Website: apple
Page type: payment
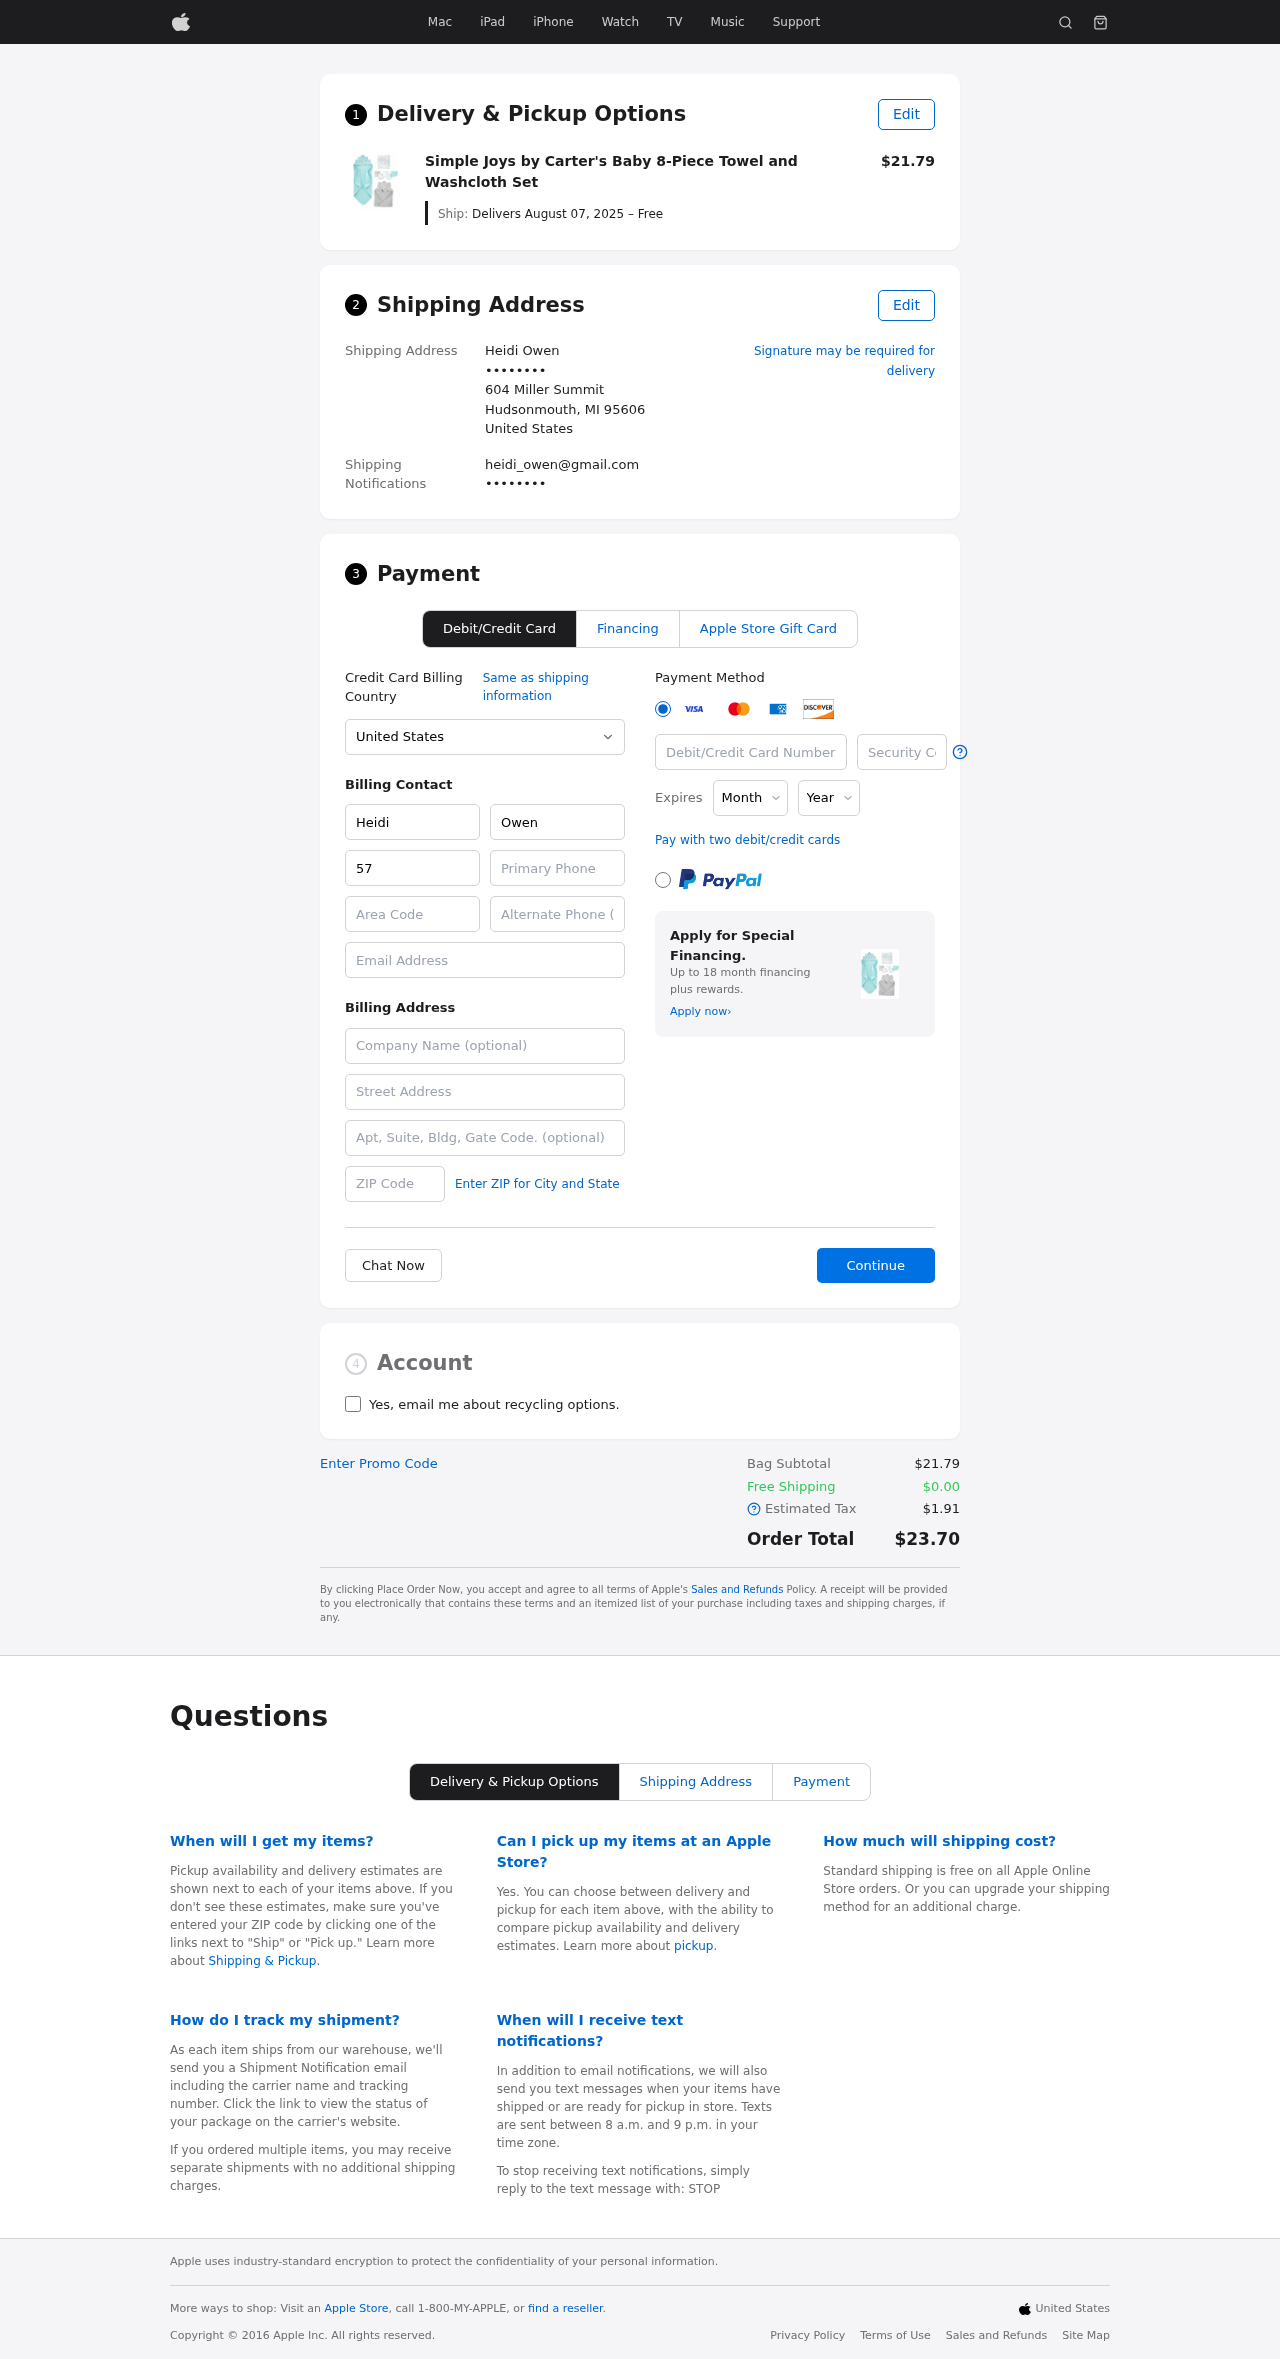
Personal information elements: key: PII_CARD_CVV
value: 626
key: PII_CARD_EXPIRY_MONTH
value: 10
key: PII_CARD_EXPIRY_YEAR
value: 27
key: PII_CARD_NUMBER
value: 2224 1747 5129 8562
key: PII_CITY_STATE_ZIP
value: Hudsonmouth, MI 95606
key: PII_COMPANY
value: Thomas and Sons
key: PII_COUNTRY
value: United States
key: PII_EMAIL
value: heidi_owen@gmail.com
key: PII_EMAIL2
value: heidi_owen@gmail.com
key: PII_FIRSTNAME
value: Heidi
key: PII_FULLNAME
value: Heidi Owen
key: PII_LASTNAME
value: Owen
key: PII_PHONE3
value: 5783490171
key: PII_PHONE_ALT
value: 7024263746
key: PII_PHONE_ALT_AREA
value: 702
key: PII_PHONE_AREA
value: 578
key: PII_SECURITY_CODE
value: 45255
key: PII_STREET
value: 604 Miller Summit
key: PII_PHONE
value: ••••••••
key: PII_PHONE2
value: ••••••••
Product elements: key: PRODUCT1_NAME
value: Simple Joys by Carter's Baby 8-Piece Towel and Washcloth Set
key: PRODUCT1_PRICE
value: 21.79
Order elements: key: ORDER_DELIVERY_DATE
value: Delivers August 07, 2025 – Free
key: ORDER_SUBTOTAL
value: $21.79
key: ORDER_SHIPPING_COST
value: $0.00
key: ORDER_TAX
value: $1.91
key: ORDER_TOTAL
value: $23.70